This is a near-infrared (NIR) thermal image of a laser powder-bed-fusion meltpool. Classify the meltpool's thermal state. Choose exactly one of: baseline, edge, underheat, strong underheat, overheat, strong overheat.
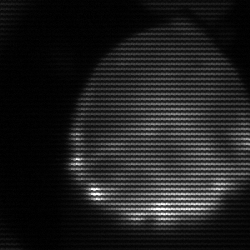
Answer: edge